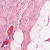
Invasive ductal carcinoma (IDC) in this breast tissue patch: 0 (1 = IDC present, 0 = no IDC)